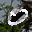
Label: 0